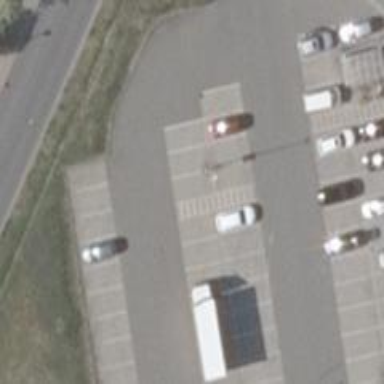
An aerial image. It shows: Asphalt parking aisle designated as service road.